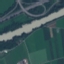
Land use / land cover: River